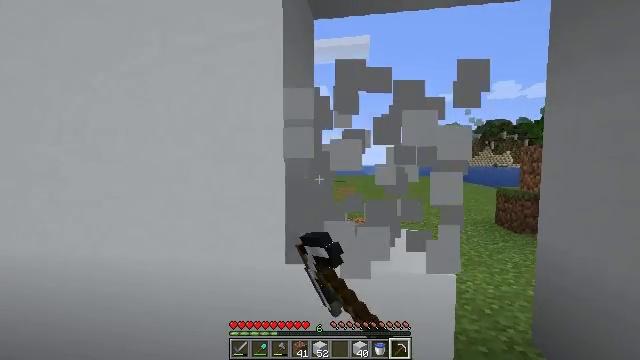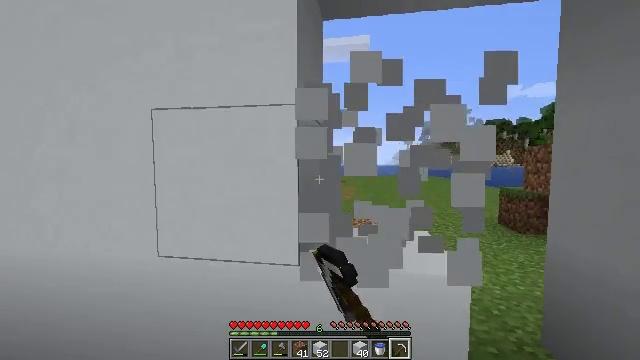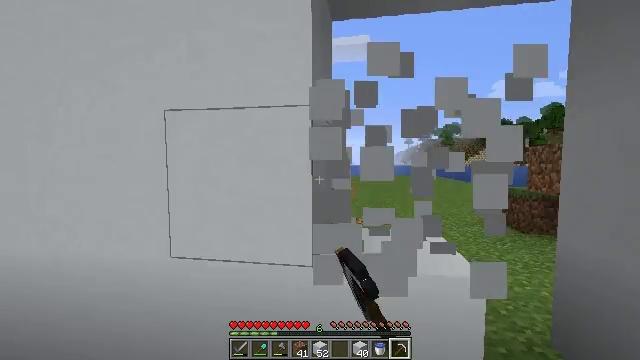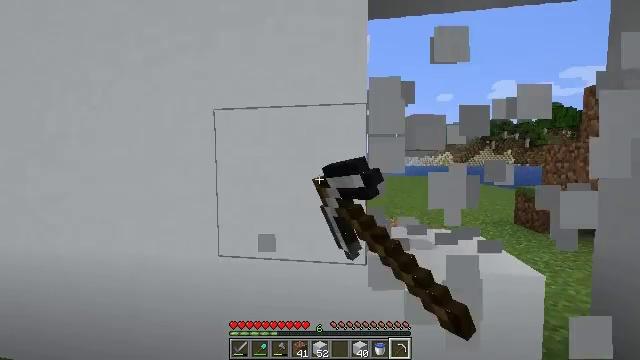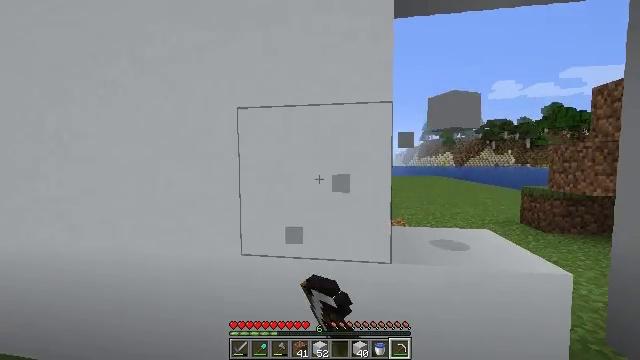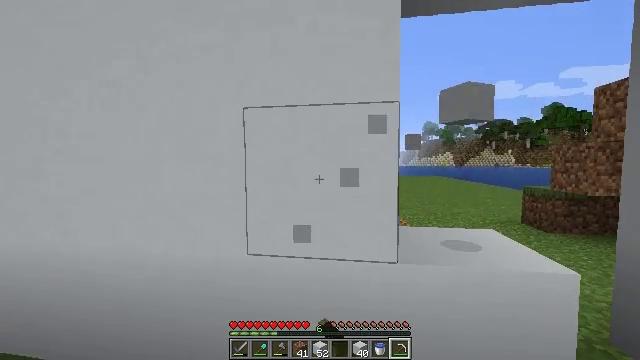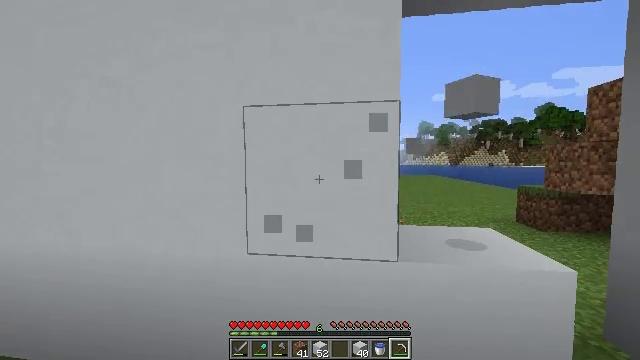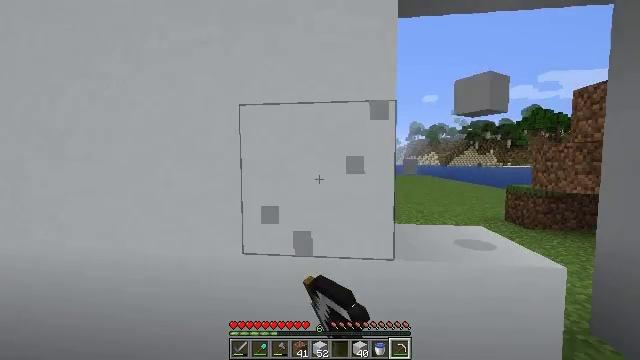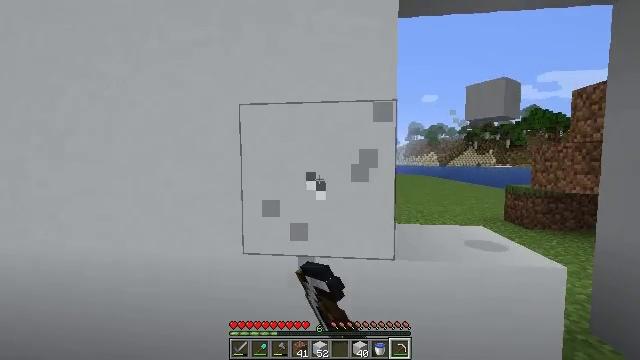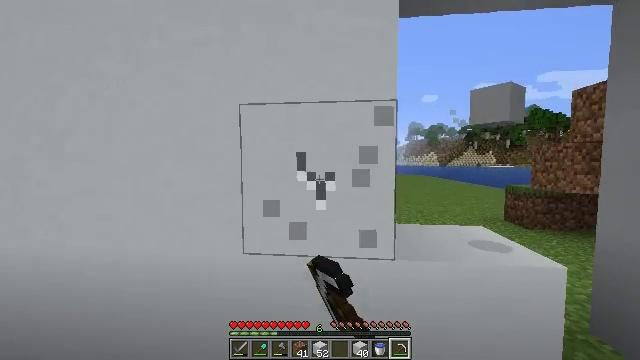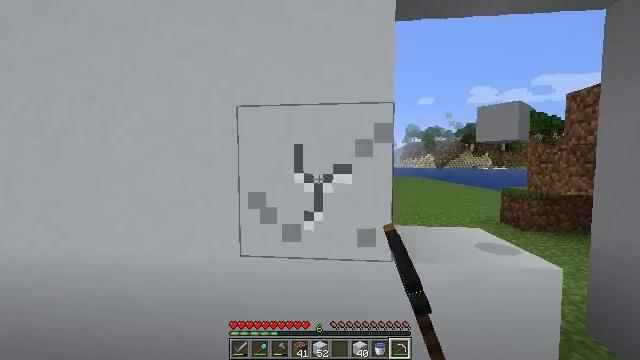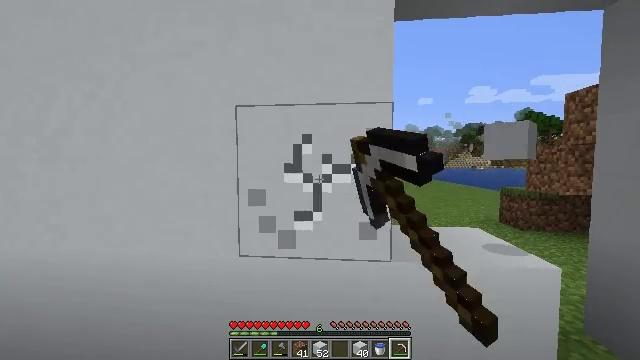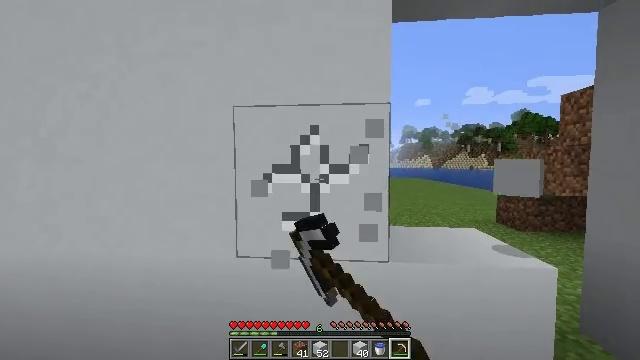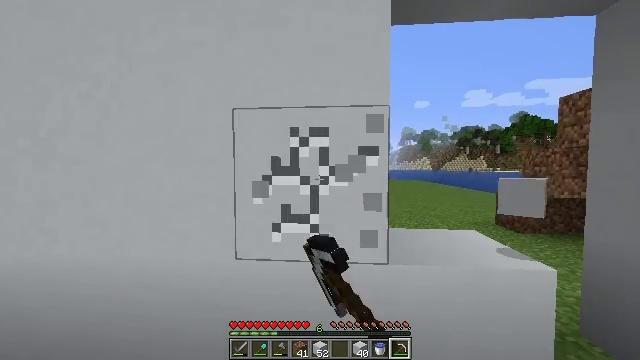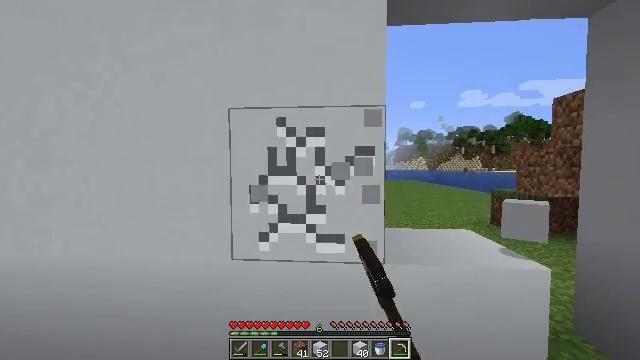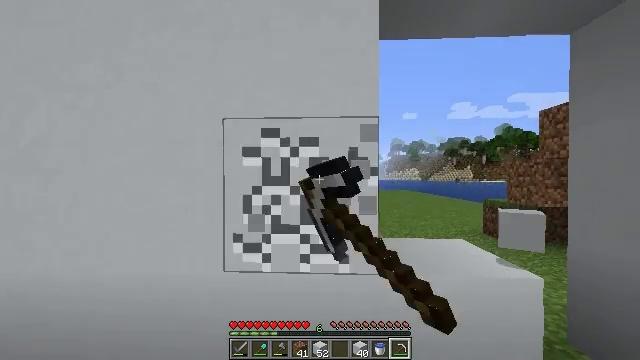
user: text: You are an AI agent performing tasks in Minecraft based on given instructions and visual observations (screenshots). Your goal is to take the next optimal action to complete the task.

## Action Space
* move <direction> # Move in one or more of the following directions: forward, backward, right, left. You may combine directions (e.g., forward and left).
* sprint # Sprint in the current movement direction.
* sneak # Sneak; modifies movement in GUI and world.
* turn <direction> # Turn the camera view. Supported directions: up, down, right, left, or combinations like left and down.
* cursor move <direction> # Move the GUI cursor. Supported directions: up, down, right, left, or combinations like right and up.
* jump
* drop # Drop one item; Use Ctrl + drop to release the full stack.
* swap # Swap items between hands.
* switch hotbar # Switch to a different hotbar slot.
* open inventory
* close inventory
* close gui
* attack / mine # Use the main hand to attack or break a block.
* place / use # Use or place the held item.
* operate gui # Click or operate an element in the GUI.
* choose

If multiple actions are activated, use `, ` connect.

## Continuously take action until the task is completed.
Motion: motion action
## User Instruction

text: Break the white concrete to gather it.
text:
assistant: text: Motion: move left, attack / mine
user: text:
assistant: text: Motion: move left, attack / mine
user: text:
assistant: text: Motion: move left, attack / mine
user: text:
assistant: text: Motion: attack / mine
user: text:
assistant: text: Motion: attack / mine
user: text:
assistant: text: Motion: attack / mine
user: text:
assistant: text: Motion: turn right, attack / mine
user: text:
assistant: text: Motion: attack / mine
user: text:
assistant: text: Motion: attack / mine
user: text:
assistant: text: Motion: attack / mine
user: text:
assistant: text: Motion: attack / mine
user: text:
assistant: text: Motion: attack / mine
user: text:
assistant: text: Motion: attack / mine
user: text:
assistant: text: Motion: attack / mine
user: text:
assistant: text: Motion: turn right and up, attack / mine
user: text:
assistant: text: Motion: turn right and up, attack / mine
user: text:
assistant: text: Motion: turn up, attack / mine
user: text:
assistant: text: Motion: turn up, attack / mine
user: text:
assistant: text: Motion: turn up, attack / mine
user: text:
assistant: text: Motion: turn up, attack / mine
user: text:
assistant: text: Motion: turn up, attack / mine
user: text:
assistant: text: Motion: attack / mine
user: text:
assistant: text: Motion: attack / mine
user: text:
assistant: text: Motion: attack / mine
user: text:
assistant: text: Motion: attack / mine
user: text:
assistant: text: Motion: attack / mine
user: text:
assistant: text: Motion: attack / mine
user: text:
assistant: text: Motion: attack / mine
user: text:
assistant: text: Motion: attack / mine
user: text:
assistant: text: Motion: attack / mine